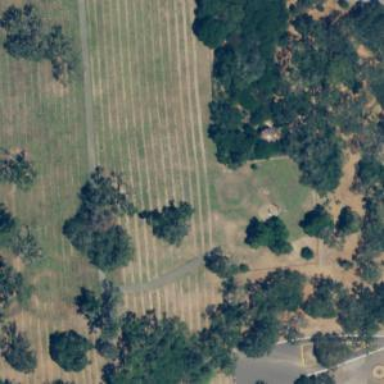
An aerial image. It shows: Sector within cemetery.